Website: home-depot
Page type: review-order
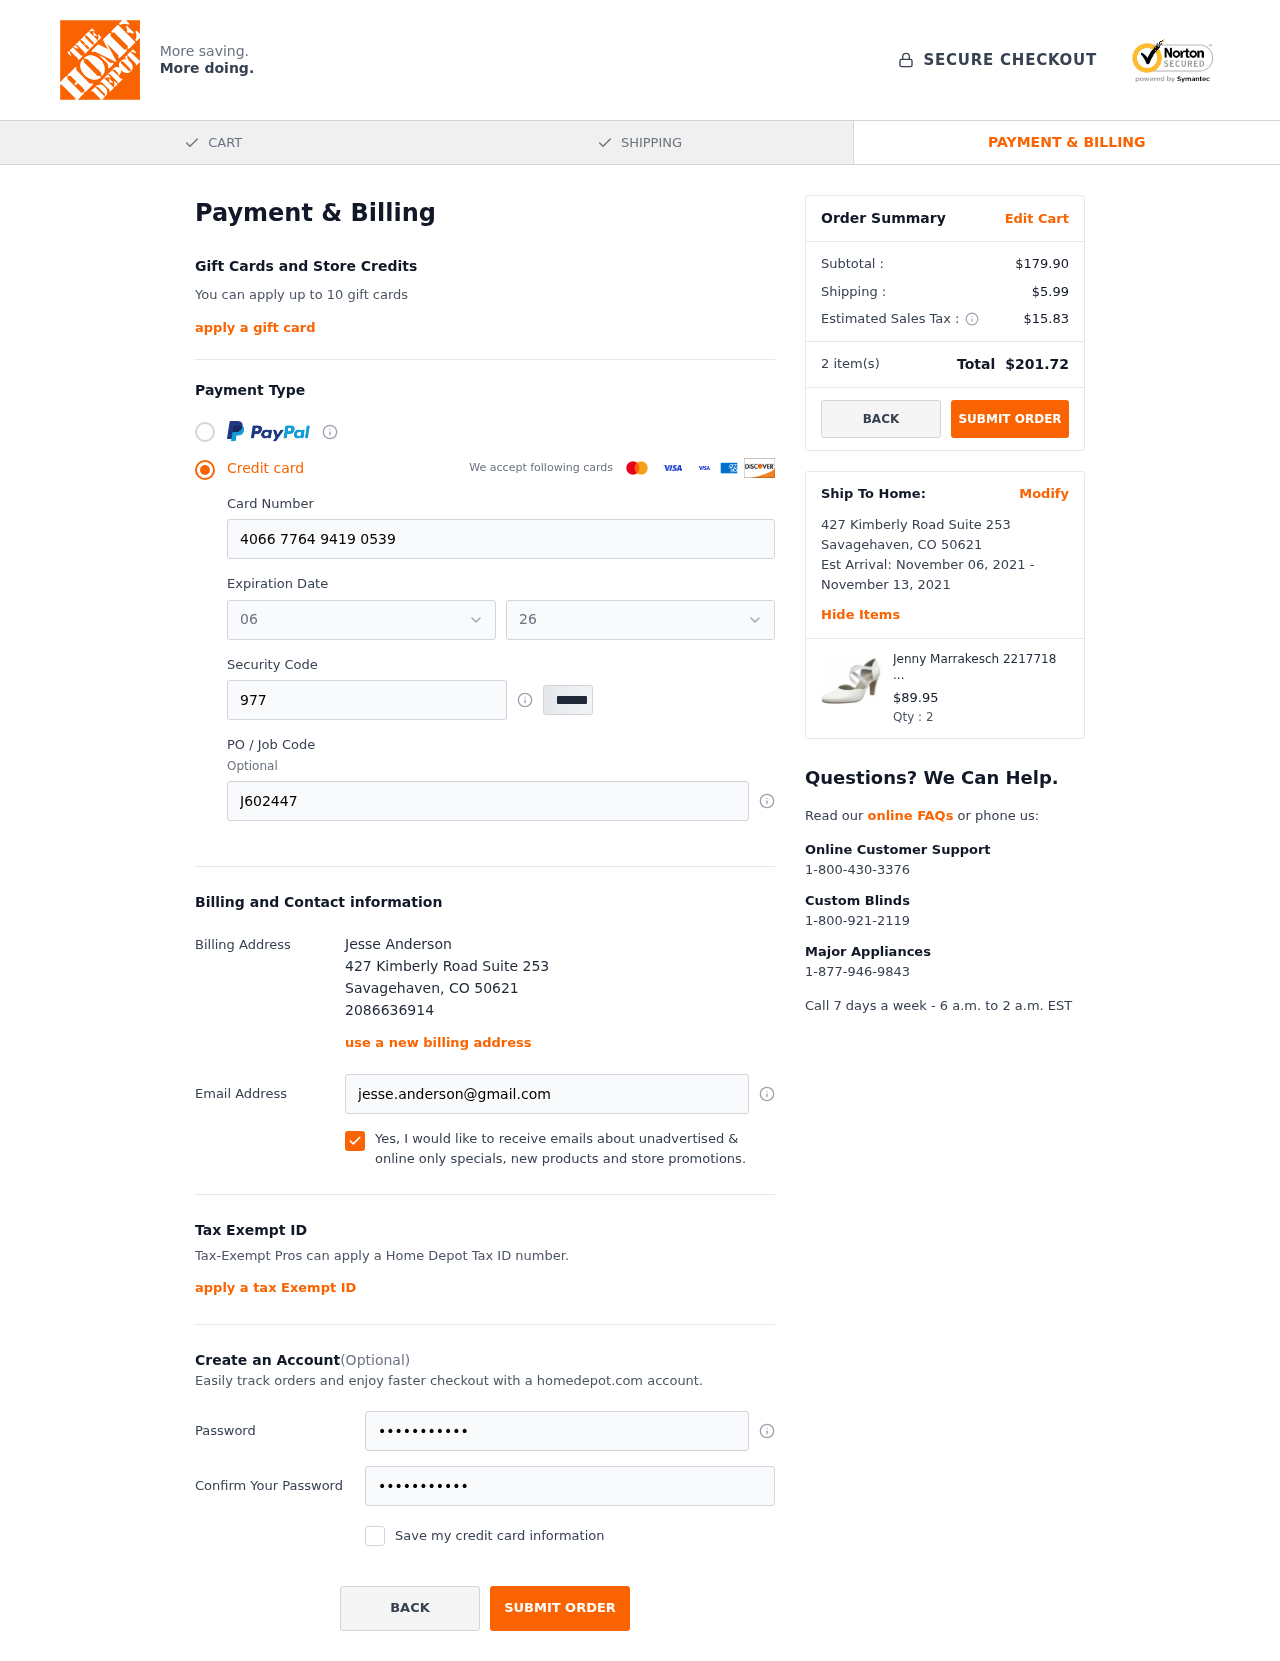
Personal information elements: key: PII_CARD_EXPIRY_MONTH
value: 06
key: PII_CARD_EXPIRY_YEAR
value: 26
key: PII_CITY
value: Savagehaven
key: PII_FULLNAME
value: Jesse Anderson
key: PII_PHONE
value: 2086636914
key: PII_POSTCODE
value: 50621
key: PII_STATE_ABBR
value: CO
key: PII_STREET
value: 427 Kimberly Road Suite 253
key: PII_CARD_NUMBER
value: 4066 7764 9419 0539
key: PII_CARD_CVV
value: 977
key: PII_JOB_CODE
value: J602447
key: PII_EMAIL
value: jesse.anderson@gmail.com
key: PII_STREET2
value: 427 Kimberly Road Suite 253
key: PII_POSTCODE2
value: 50621
Product elements: key: PRODUCT1_NAME
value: Jenny Marrakesch 2217718 Mules, (Blau 02), 2.5 UK
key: PRODUCT1_PRICE
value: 89.95
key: PRODUCT1_QUANTITY
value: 2
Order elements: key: ORDER_SUBTOTAL
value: $179.90
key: ORDER_SHIPPING_COST
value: $5.99
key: ORDER_TAX
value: $15.83
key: ORDER_NUM_ITEMS
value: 2
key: ORDER_TOTAL
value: $201.72
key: ORDER_SHIPPING_DATE
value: November 06, 2021
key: ORDER_DELIVERY_DATE
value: November 13, 2021